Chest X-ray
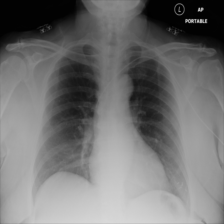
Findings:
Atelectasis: negative
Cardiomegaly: negative
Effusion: negative
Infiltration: negative
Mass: negative
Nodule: negative
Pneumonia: negative
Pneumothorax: negative
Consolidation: negative
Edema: negative
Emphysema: negative
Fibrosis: negative
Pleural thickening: negative
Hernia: negative